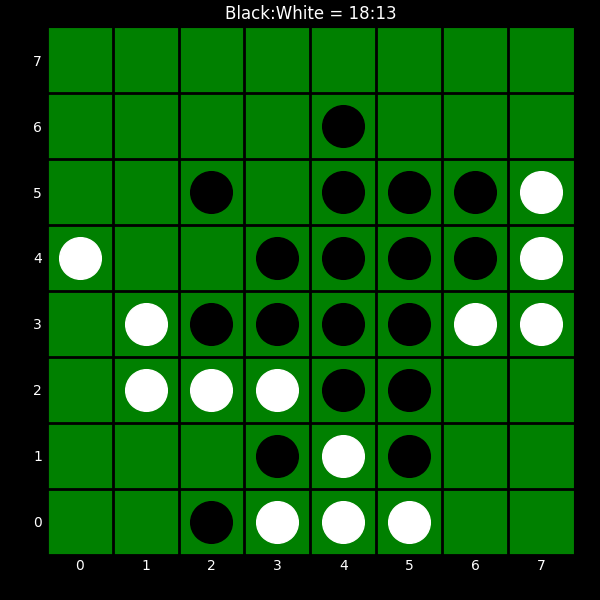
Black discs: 18
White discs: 13